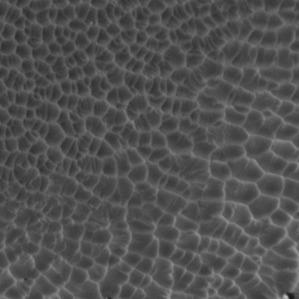
Label: non_frost